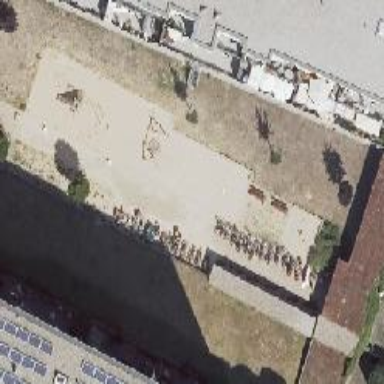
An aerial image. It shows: Playground featuring swings.